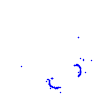
Particle: kaon